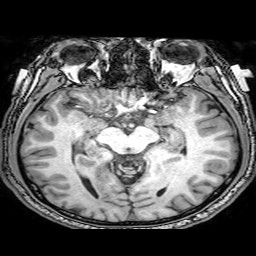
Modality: T1w
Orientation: coronal
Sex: male
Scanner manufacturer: philips
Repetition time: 0.008182 s
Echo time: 0.00374 s